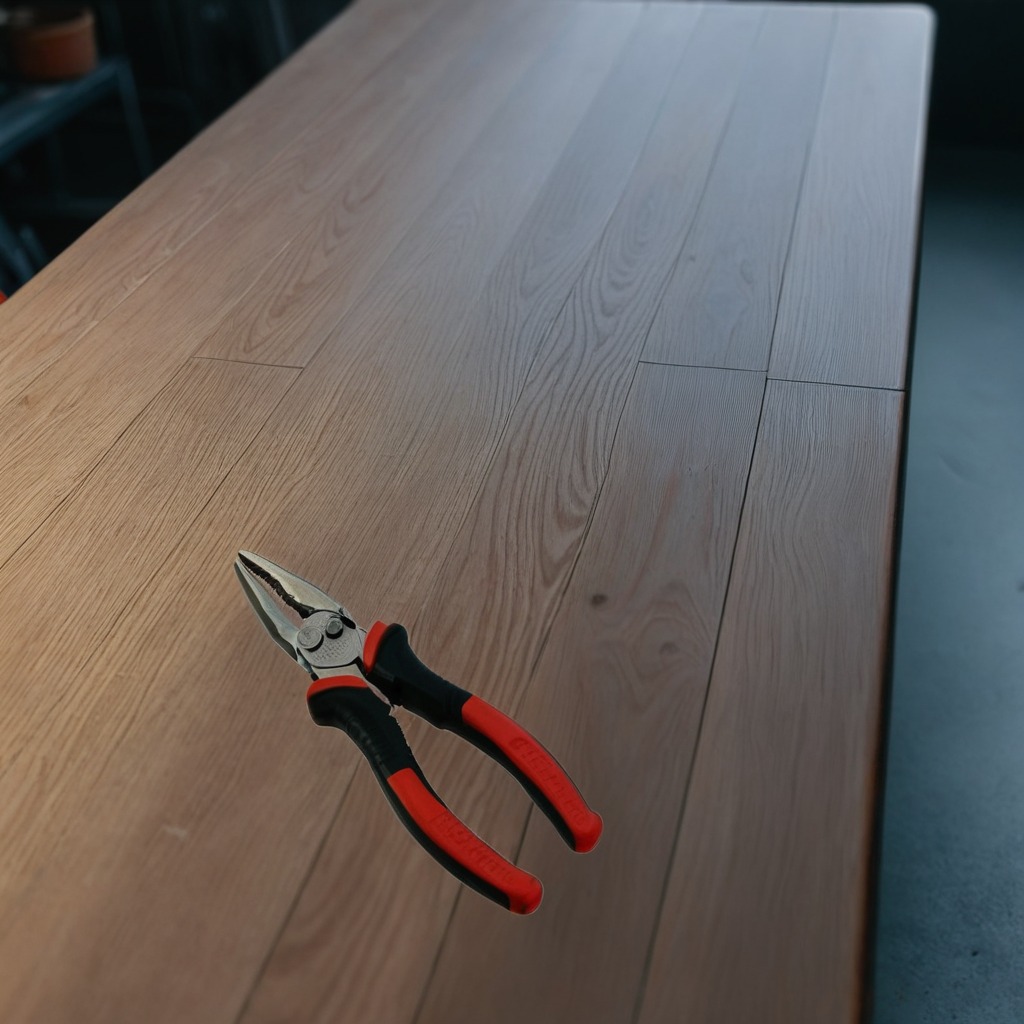
A plier is lying on the table.